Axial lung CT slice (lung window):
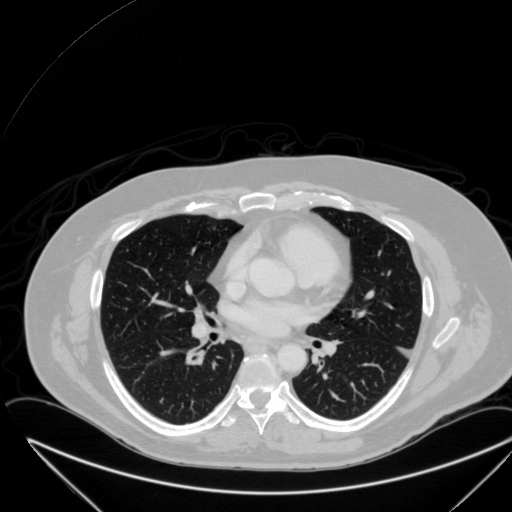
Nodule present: no